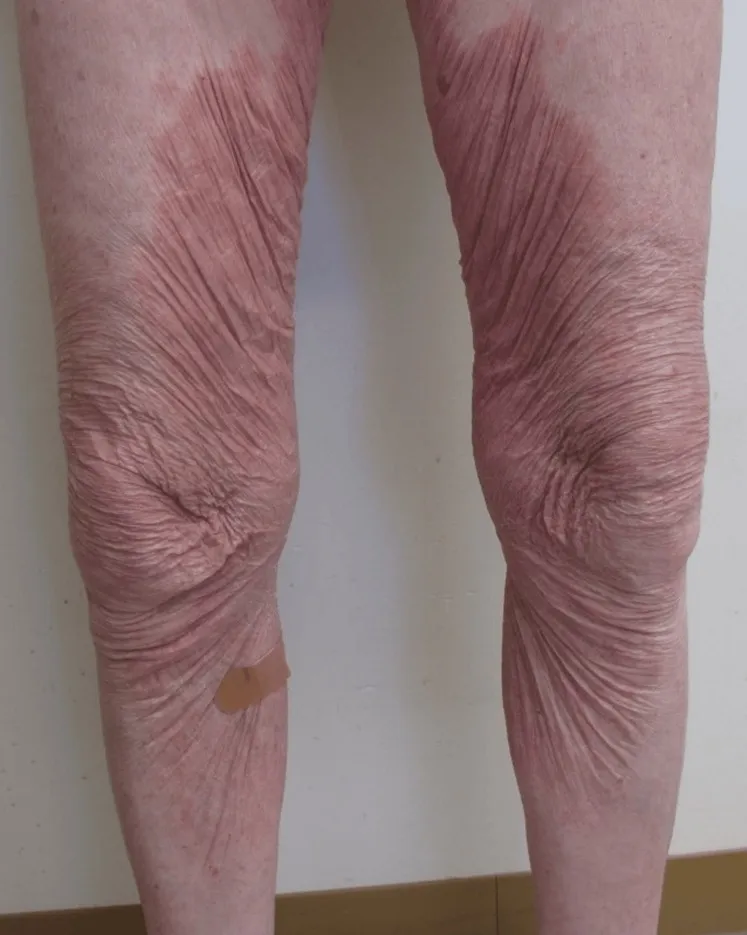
Appearance of red-orange, well-defined plaques of bilateral lower extremities as well as significant postinflammatory cutis laxa of the skin.
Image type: medical_photograph (skin_photograph)